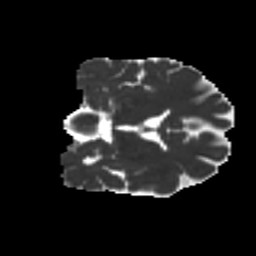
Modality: MD
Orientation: coronal
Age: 34
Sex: male
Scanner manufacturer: ge
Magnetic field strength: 3 T
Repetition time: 7.8 s
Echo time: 0.0606 s